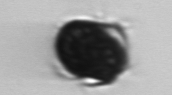
Label: Mesodinium